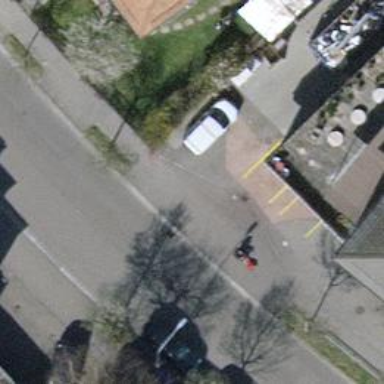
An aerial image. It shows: Unmarked crossing with traffic calming table on the road.